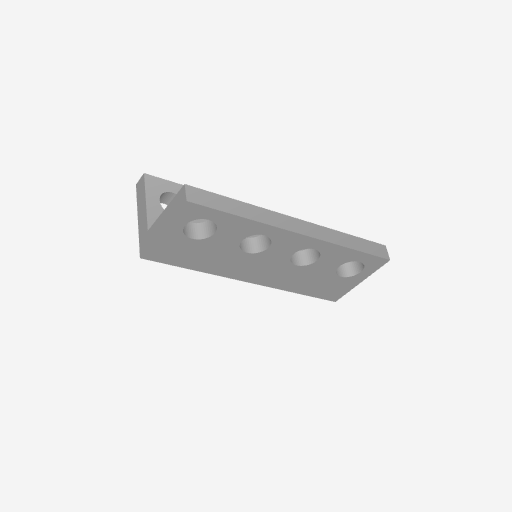
Part: LBeam4H